Question: I have a figure created in Matlab which uses a discrete colorbar and a custom colormap. Ideally, I would like to save this as a postscript figure (.eps) so I can do some editing in Inkscape. However, when I save it in .eps format, the colorbar appears to be continuous when viewed in Inkscape (amongst other progams). What do I need to do to stop this?
I also tried saving the figure as a PDF which seemed to work (colorbar was discrete in any program I used to view/edit it), but after some editing in Inkscape and re-saving as a PDF (or other format like .eps and .png), the colorbar switched back to continuous again.
Here is the code for my colorbar and what I used to save it:
'''
cmap=[118 18 19;
118 18 19;
184 18 21;
230 38 44;
255 127 0;
255 191 0;
247 217 9;
255 248 140;
182 237 240;
145 205 237;
107 174 232;
61 144 227;
32 114 214;
0 66 135;
0 31 103;
0 31 103;
0 31 103;
0 31 103;
0 31 103;
0 31 103];
cmap=cmap/255;
colormap(cmap)
caxis([-20 30]
cb=colorbar('XTick',[-15 -12.5 -10 -7.5 -5 -2.5 0 2.5 5 7.5 10 12.5 15],'Xlim', [-17.5 17.5]);
export_fig fig1 -pdf -eps -r600 -painters
'''
Here is the PDF version of the colorbar (hopefully). I couldn't work out how to post the EPS version.

How do I stop the colorbar from going continuous? I really need to do some editing as I can't get Matlab to do arrows on the end of my colorbar, and I might need to play around with the text too.
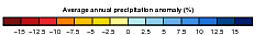
Answer: The only way I managed to find to stop this is to re-colour each section of the colour bar in Inkscape with the discrete colour that was meant to be in that section. In reality, I think this just inserted another rectangle of that colour within that box, but it worked ok. This wouldn't work if my tickmarks didn't completely separate each section of the colourbar though.
Not a pretty solution, but it worked for me!